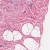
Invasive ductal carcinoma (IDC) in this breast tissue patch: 0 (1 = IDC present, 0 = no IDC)